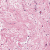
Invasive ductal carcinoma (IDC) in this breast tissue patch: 0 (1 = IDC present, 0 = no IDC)